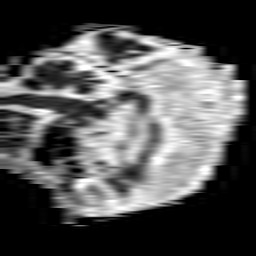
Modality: ADC
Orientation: sagittal
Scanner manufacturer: philips
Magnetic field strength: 1.5 T
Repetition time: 3.136 s
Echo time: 0.06922 s